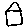
Label: house